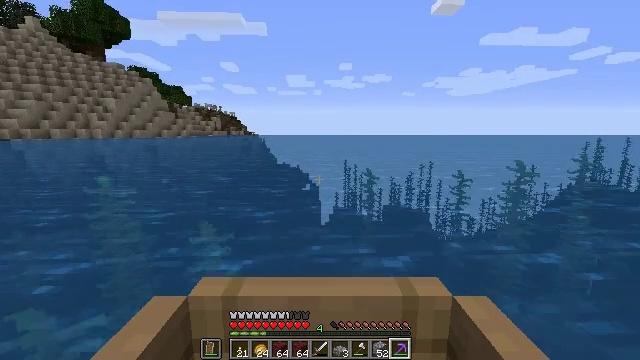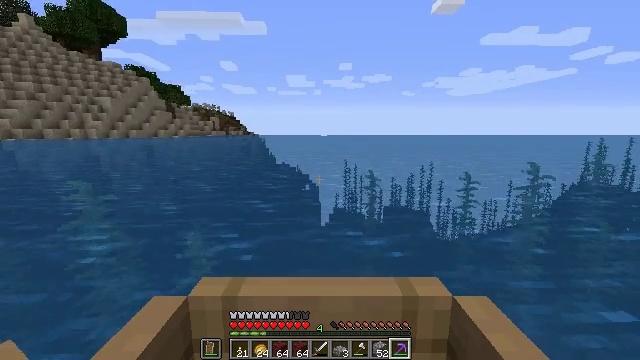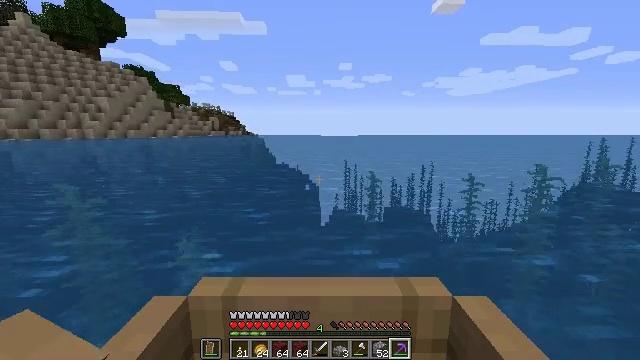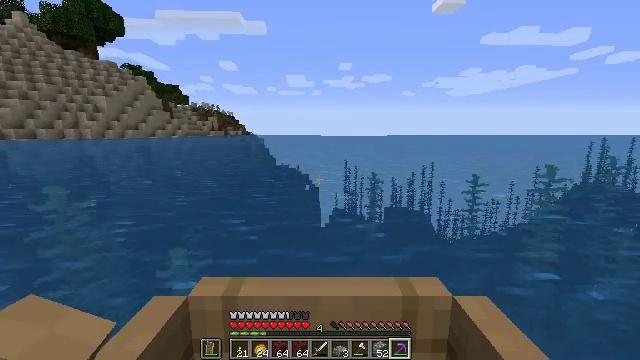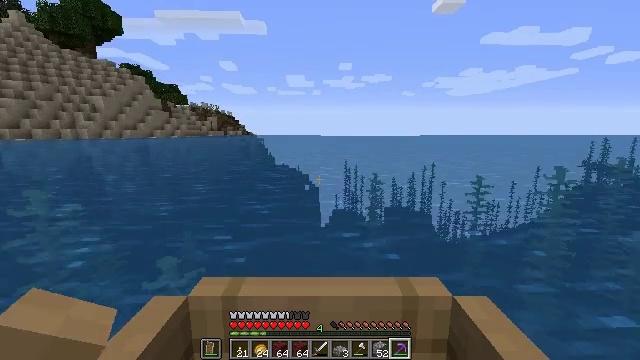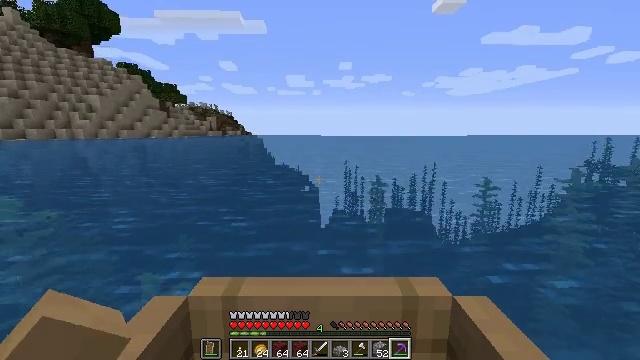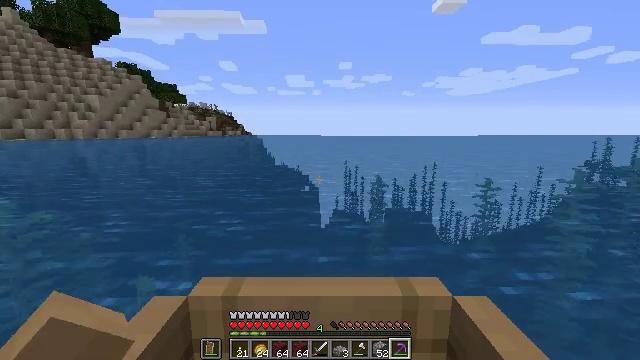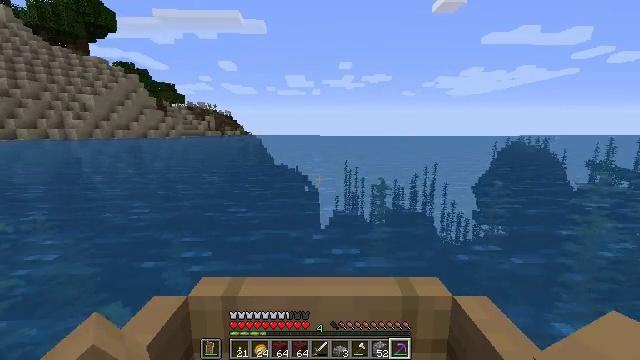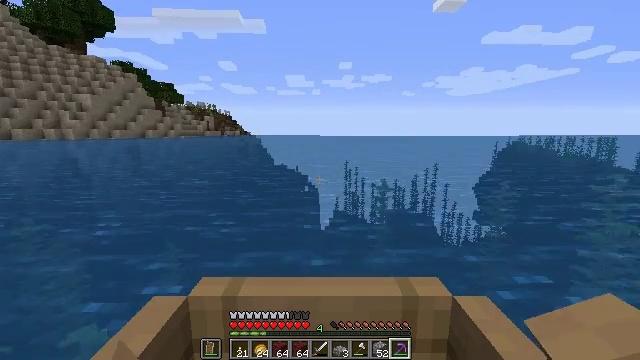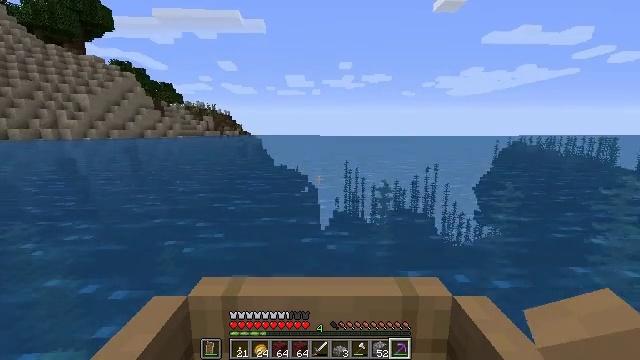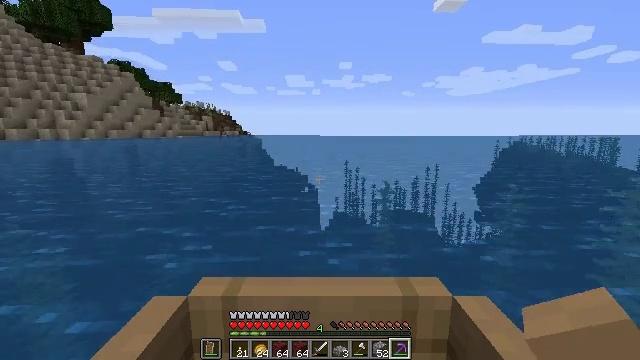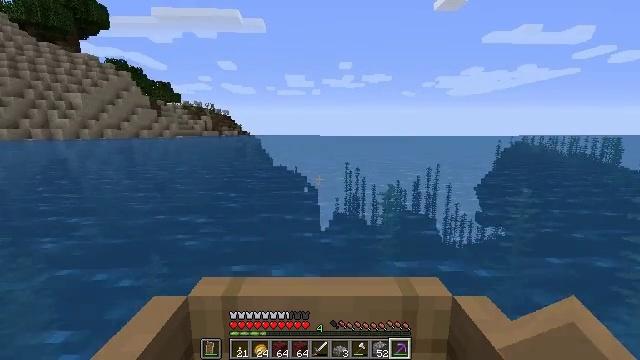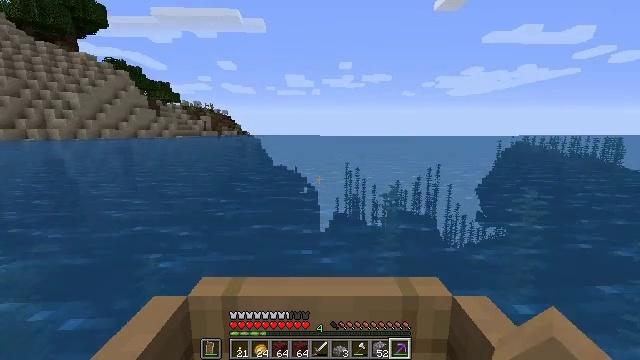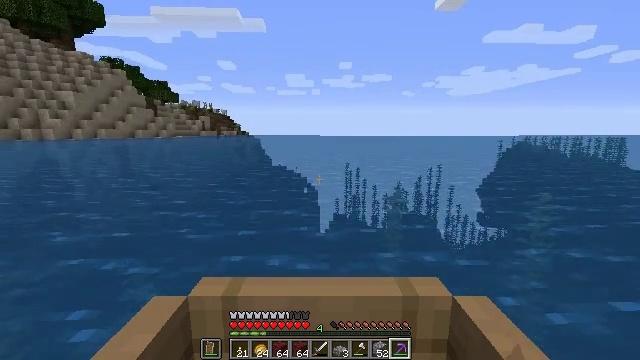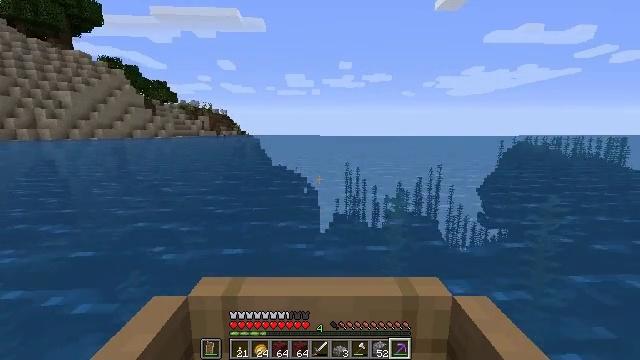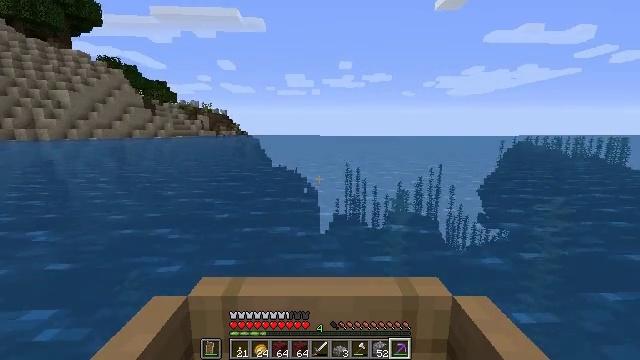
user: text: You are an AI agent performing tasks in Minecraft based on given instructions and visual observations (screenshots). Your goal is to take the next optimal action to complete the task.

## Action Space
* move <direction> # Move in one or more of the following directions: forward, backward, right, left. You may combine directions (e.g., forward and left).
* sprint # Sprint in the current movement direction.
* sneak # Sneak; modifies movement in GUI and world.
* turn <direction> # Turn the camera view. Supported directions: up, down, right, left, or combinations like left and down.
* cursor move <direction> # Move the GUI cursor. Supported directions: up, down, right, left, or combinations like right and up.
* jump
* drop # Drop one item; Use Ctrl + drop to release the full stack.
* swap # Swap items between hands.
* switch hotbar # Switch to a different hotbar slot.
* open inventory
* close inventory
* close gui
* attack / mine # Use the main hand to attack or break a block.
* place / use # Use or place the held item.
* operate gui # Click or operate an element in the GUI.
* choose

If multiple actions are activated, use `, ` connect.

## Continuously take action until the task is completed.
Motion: motion action
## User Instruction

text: craft item air
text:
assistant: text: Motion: move forward
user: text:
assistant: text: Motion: move forward
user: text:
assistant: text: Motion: move forward
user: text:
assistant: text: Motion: move forward
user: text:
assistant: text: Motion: move forward
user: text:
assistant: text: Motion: move forward
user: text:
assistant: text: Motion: move forward
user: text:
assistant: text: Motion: move forward
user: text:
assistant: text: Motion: move forward
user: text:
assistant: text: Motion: move forward
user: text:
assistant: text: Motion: move forward
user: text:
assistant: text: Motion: move forward
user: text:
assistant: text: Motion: move forward
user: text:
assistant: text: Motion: move forward
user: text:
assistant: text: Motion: move forward
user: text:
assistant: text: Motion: move forward
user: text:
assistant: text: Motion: move forward
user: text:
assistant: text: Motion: move forward
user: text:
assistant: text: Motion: move forward
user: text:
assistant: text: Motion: move forward
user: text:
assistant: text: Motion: move forward
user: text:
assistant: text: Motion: move forward
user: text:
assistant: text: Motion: move forward
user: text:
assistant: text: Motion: move forward
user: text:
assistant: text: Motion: move forward
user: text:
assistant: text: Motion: move forward
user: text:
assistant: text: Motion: move forward
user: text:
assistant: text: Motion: move forward
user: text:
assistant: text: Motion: move forward
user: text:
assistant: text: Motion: move forward